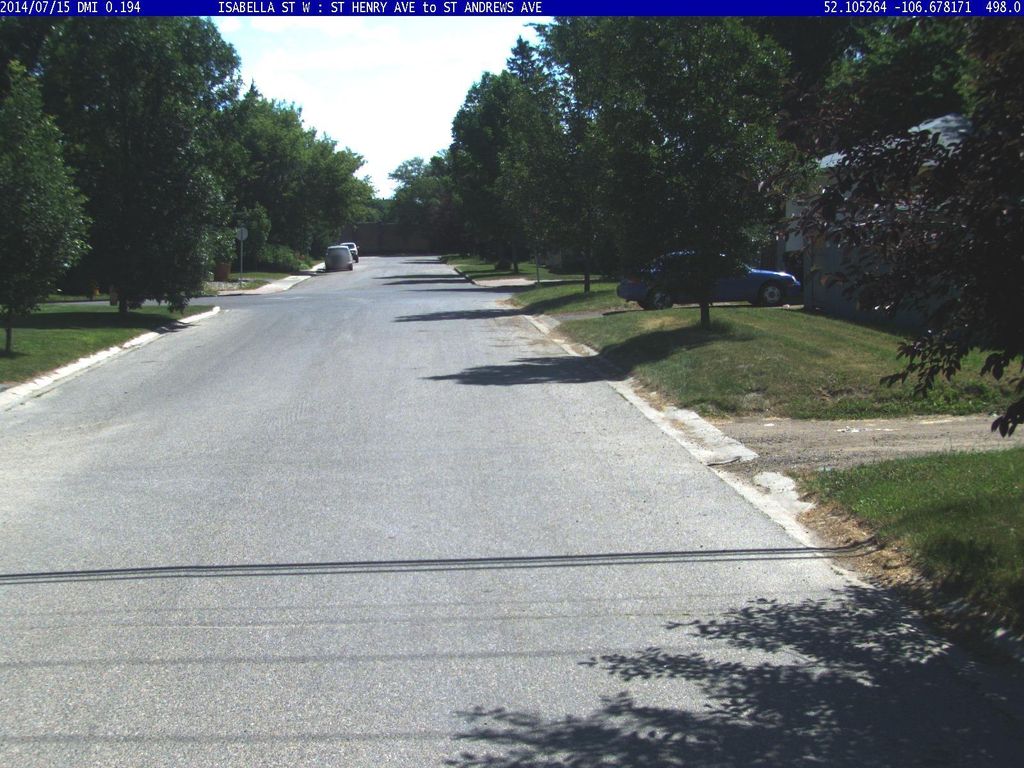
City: saskatoon